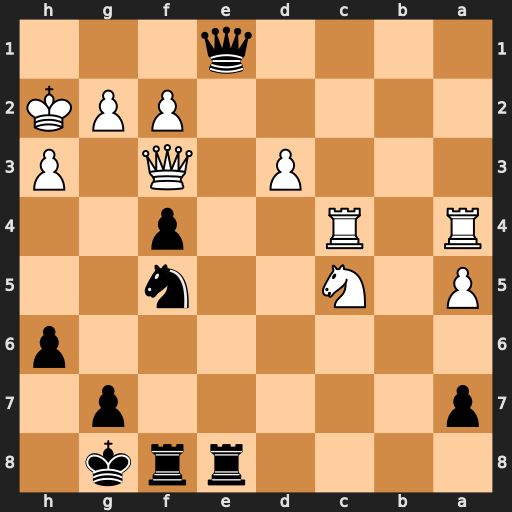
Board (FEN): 4rrk1/p5p1/7p/P1N2n2/R1R2p2/3P1Q1P/5PPK/4q3
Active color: b
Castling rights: -
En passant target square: -
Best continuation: Ng3 fxg3 Re3